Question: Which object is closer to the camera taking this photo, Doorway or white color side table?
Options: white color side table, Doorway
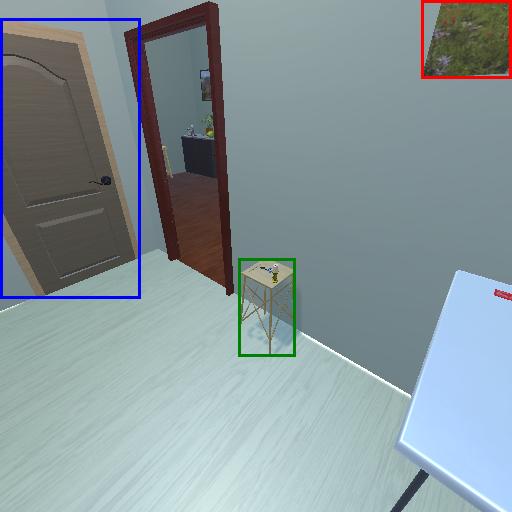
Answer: white color side table